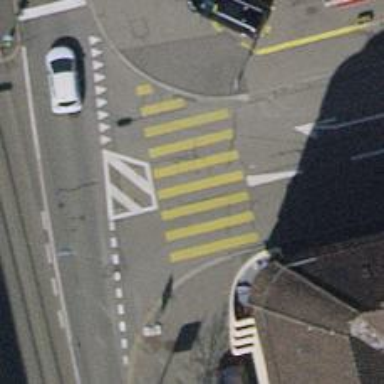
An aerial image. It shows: Marked zebra crossing with distinct zebra markings.